Interaction volume radius: 10 \u00c5
Interaction volume height: 10 \u00c5
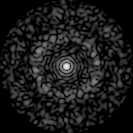
Disorder parameter: 0.7972